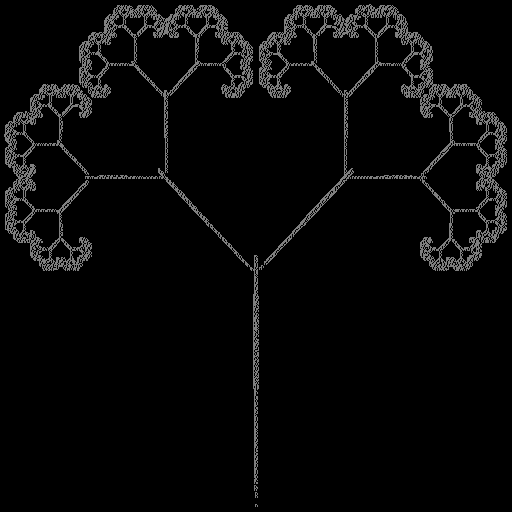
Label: sticks